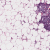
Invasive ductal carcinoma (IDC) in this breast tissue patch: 1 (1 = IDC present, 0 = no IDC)